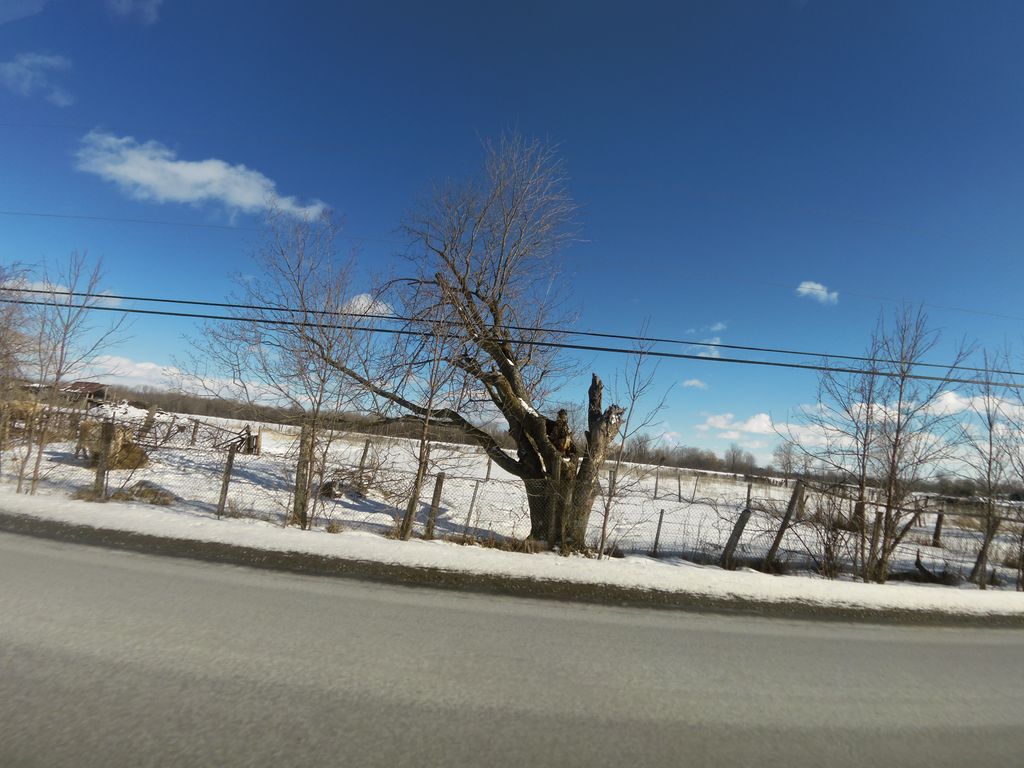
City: ottawa-gatineau